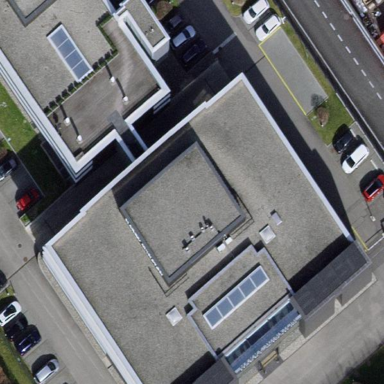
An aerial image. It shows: Building.